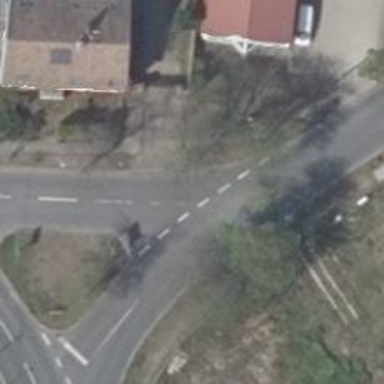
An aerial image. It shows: Road with "give way" sign.